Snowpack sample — Buffalo Mountain, Silverthorne, Colorado, USA (1/25/25, 10:11 AM MST)
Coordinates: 39.6222, -106.1139
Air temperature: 22 °F
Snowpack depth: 110 cm
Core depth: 30 cm
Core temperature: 42.8 °F
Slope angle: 12°, slope face: 102°
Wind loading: high
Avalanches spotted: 0
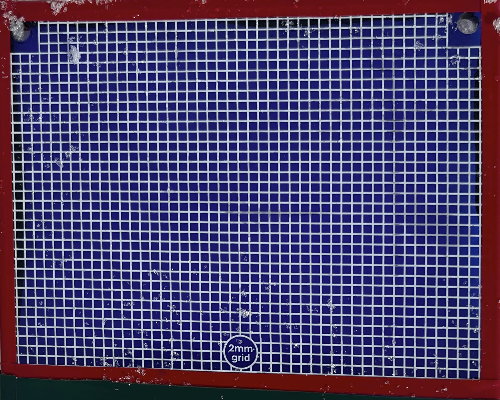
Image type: profile
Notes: No avalanches nearby, collected on the outskirts of a fire break 15 meters from the treeline, on way to Buffalo and Red Mountain